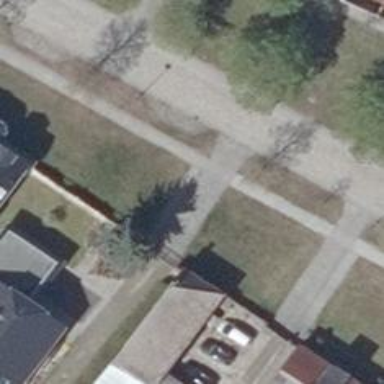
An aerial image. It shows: Driveway.